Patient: sex F, age 57
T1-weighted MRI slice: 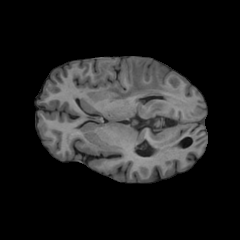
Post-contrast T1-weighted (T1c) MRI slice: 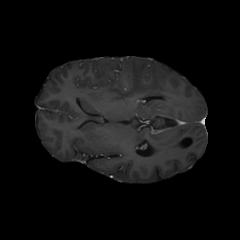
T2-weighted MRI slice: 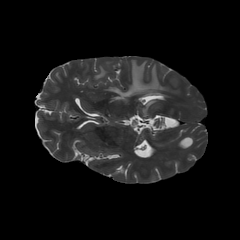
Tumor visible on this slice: yes
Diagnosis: Glioblastoma, IDH-wildtype
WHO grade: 4